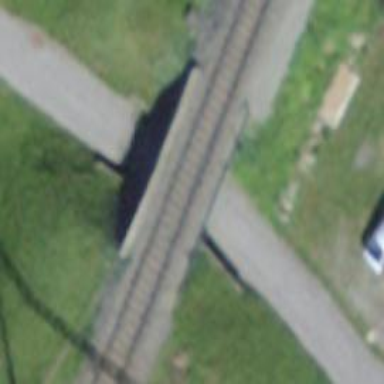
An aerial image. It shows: Railway bridge with electrified tracks and single contact line.